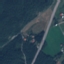
Land use / land cover: Highway